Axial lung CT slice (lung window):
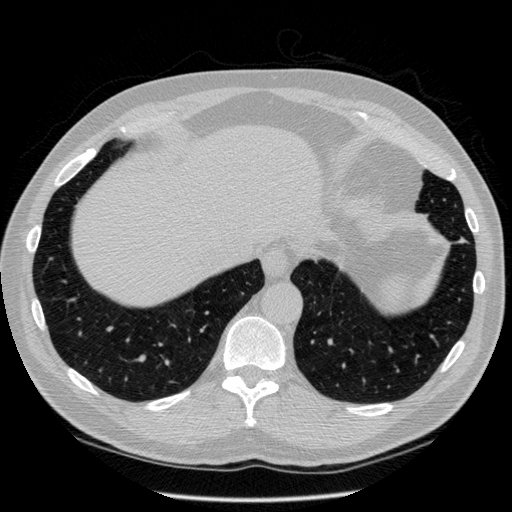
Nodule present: no